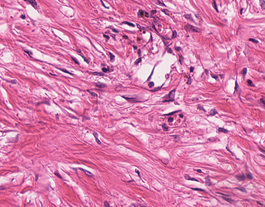
Tumor epithelial tissue: no
Tumor-associated stroma tissue: yes
Normal tissue: no